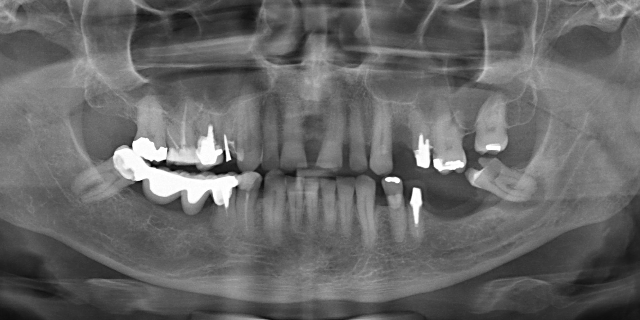
adult